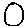
Label: circle